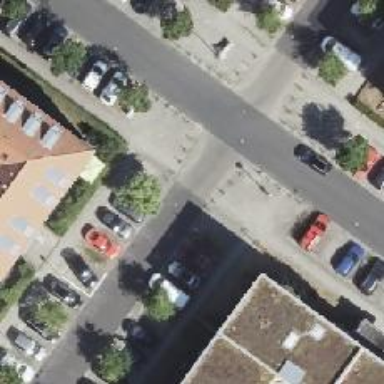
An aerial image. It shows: Residential road with separate asphalt sidewalk.